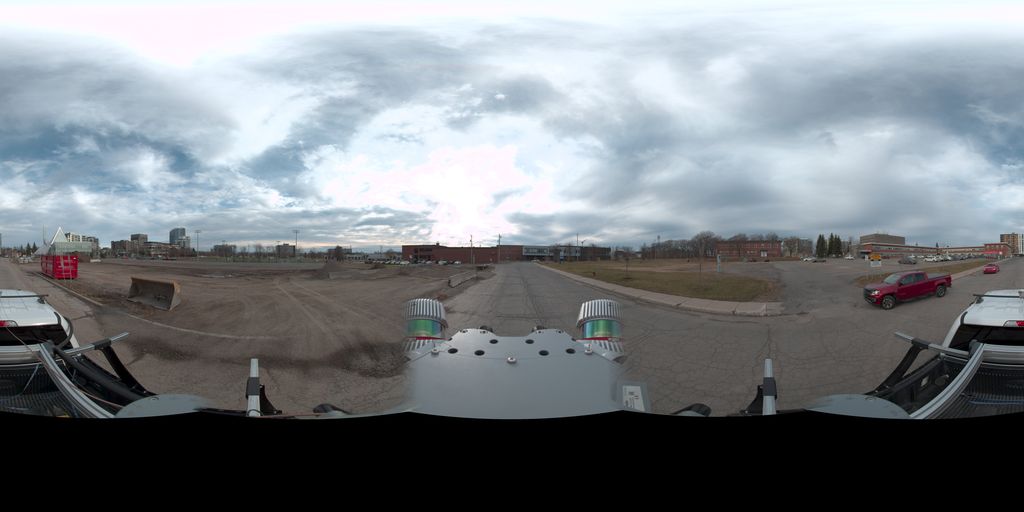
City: quebec_city